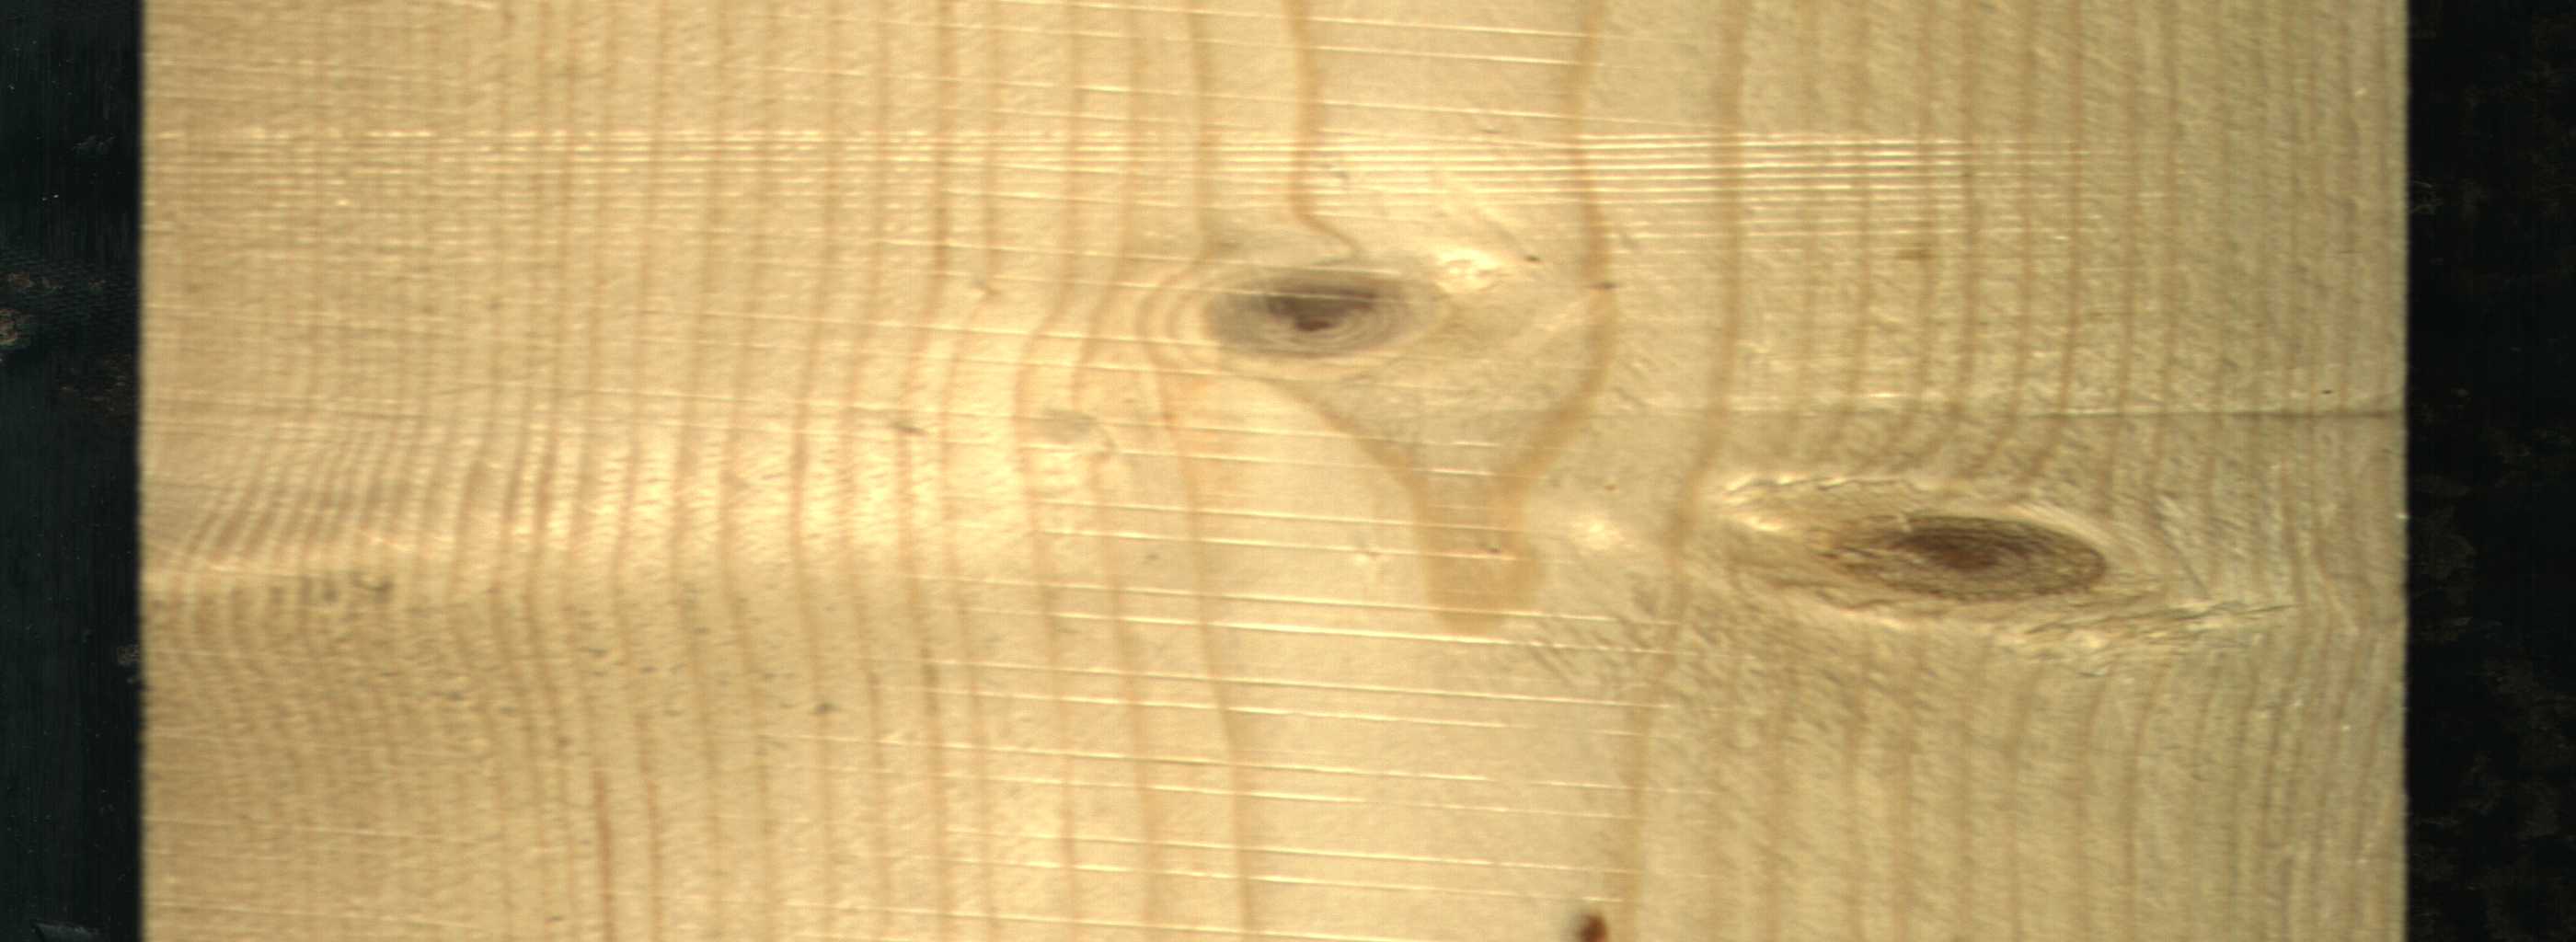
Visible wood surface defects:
resin
Live_Knot
Live_Knot